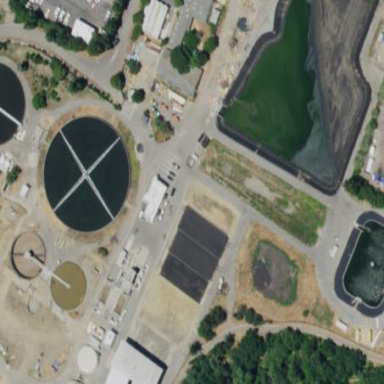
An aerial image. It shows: Wastewater plant.